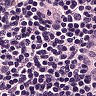
Metastatic tissue present: no